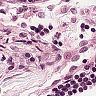
Metastatic tissue present: no